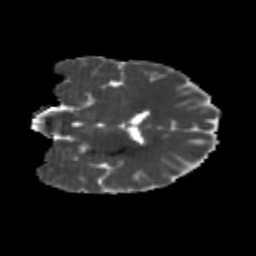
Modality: MD
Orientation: coronal
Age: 21
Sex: female
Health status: healthy
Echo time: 0.074 s